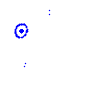
Particle: kaon